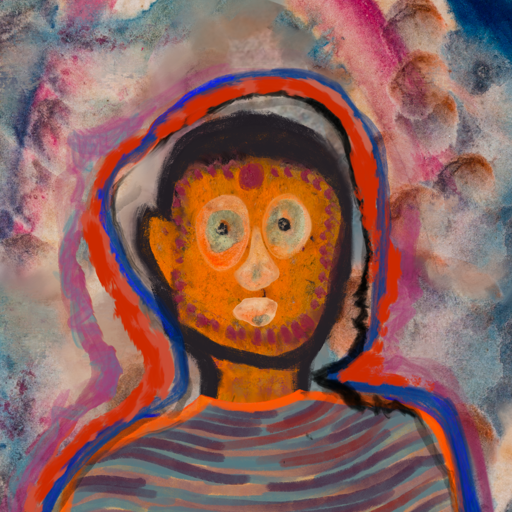
Background: Rupkatha, Head And Neck Front: Doll, Face Front: Childish, Bust: Experience, Hair Front: Experience, Head Accessory: Blank, Second Necklace: Blank, Necklace: Blank, Baby: Blank